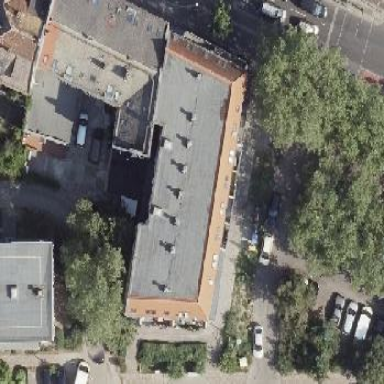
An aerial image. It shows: Unique apartment building with quadruple saltbox roof shape.